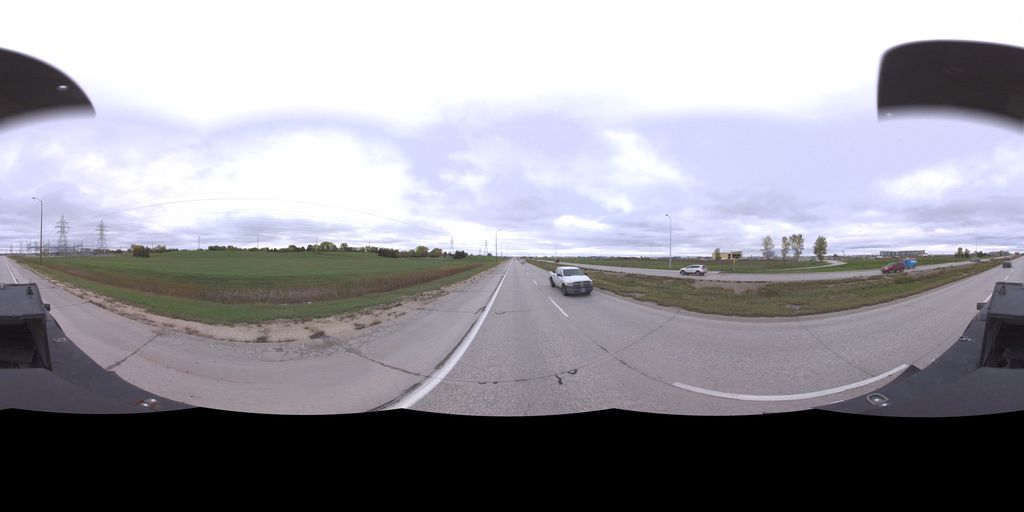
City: winnipeg